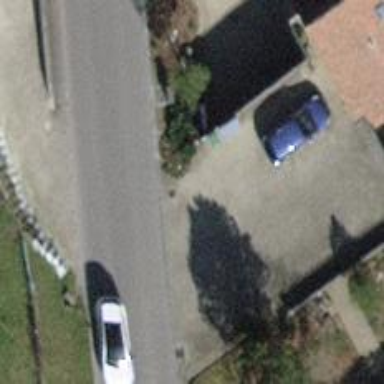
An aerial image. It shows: Parking area.